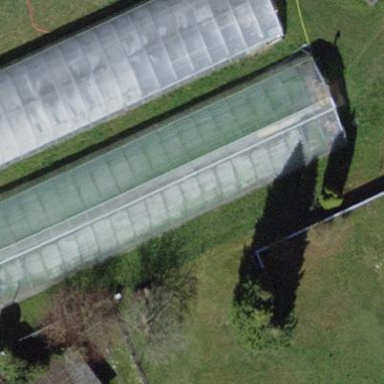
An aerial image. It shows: Greenhouse.